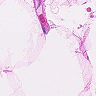
Metastatic tissue present: no